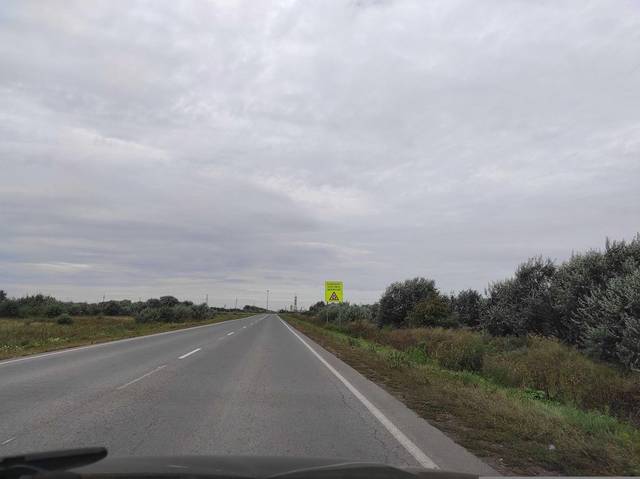
Region: Russia
Coordinates: 51.535, 81.165